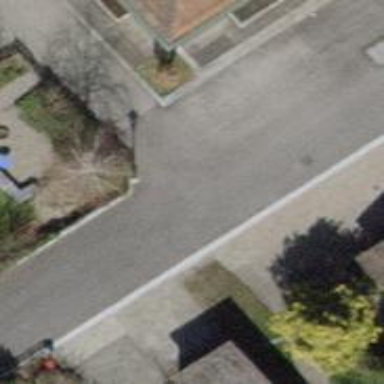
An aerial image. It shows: Living street.